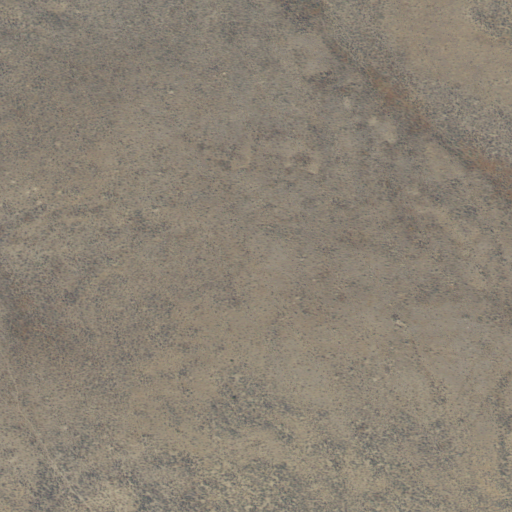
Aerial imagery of mountains in Oregon named Coyote Hills containing only shrub